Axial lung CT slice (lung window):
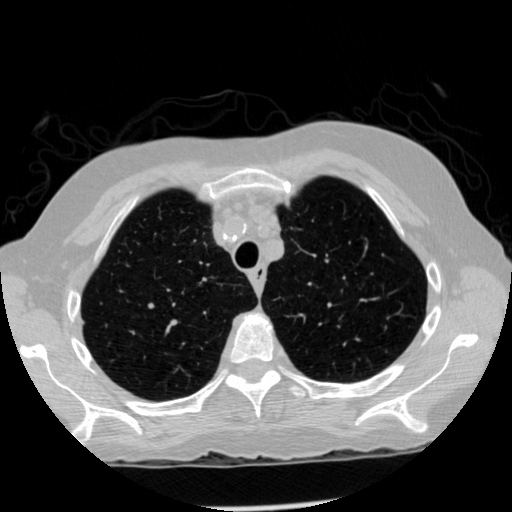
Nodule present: no